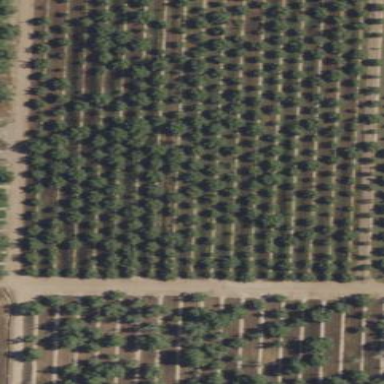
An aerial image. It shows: Orchard.